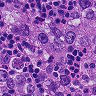
Metastatic tissue present: yes